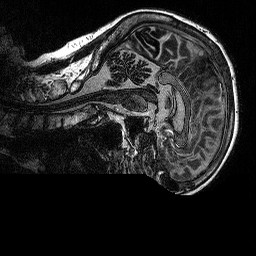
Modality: MP2RAGE
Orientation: sagittal
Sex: female
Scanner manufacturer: siemens
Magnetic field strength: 3 T
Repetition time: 5 s
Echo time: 0.00292 s